Interaction volume radius: 10 \u00c5
Interaction volume height: 10 \u00c5
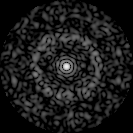
Disorder parameter: 0.8228